Interaction volume radius: 5 \u00c5
Interaction volume height: 25 \u00c5
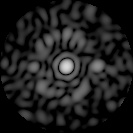
Disorder parameter: 0.8748